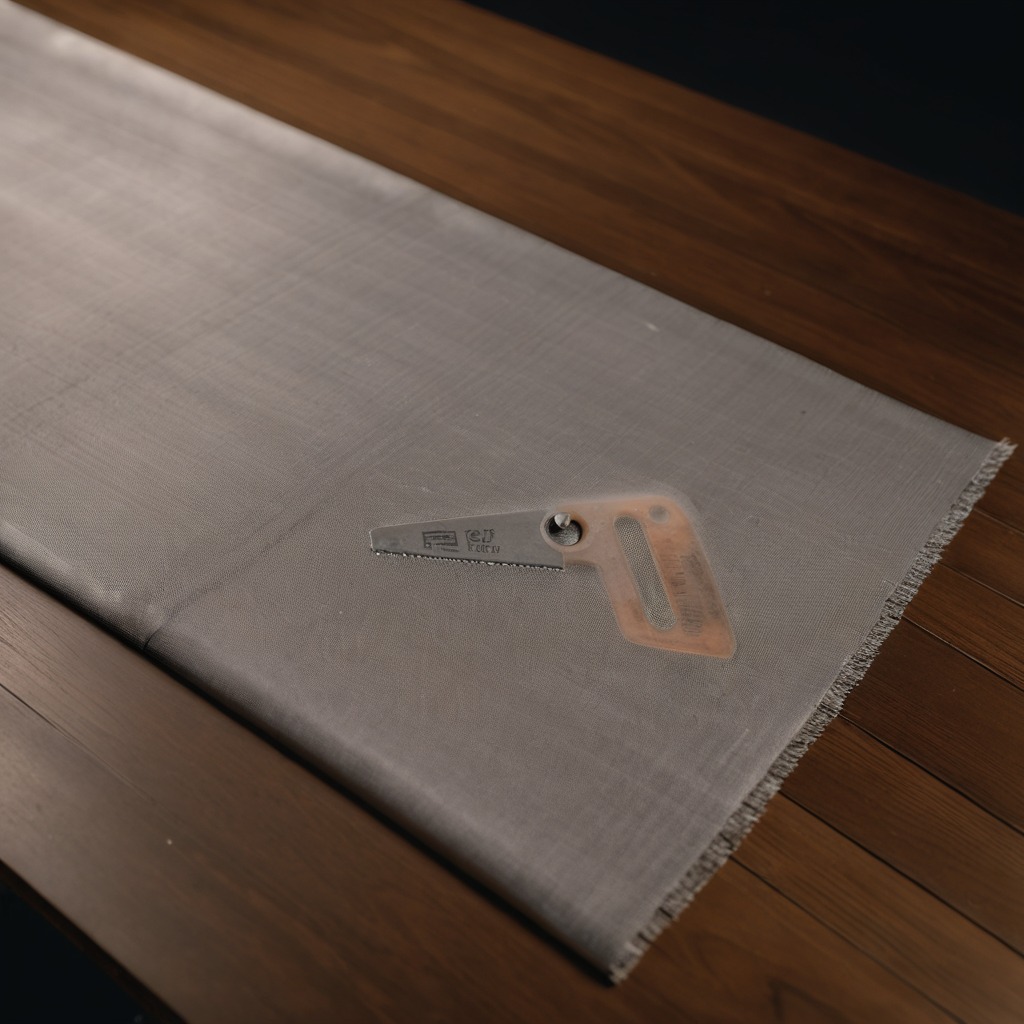
A metal saw is lying on a wooden table in a workshop.